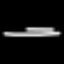
Label: line